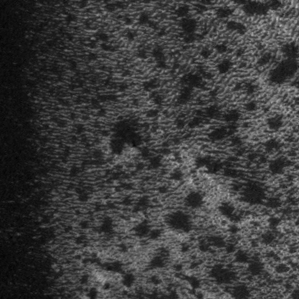
Label: frost